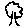
Label: tree